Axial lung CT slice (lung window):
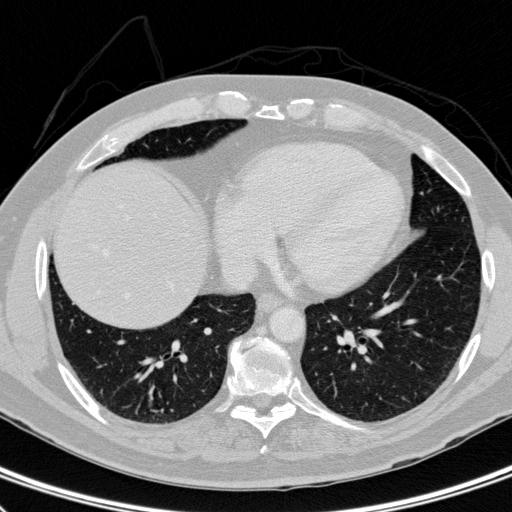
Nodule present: no